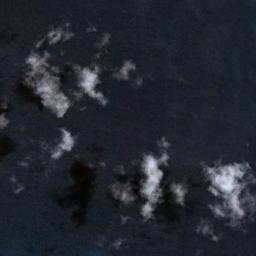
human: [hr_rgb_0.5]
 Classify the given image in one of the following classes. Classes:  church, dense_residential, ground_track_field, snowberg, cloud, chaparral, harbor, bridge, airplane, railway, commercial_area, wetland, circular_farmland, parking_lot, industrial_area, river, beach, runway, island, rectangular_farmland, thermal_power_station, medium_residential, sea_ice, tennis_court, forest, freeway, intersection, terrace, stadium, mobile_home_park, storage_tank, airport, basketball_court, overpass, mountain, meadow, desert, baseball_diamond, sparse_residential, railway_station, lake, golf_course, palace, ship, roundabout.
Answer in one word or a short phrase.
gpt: cloud